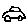
Label: car